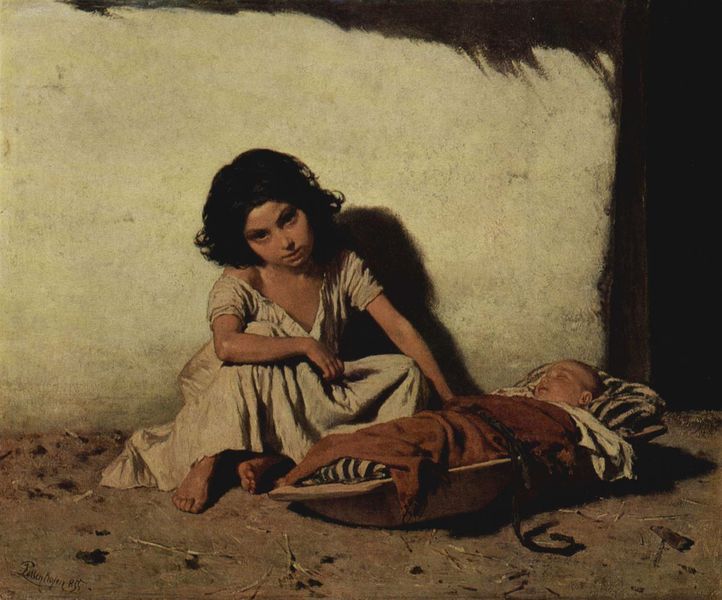
Titel: Zigeunerkinder
Künstler: August Xaver Karl von Pettenkofen
Standort: Sankt Petersburg
Institution: Eremitage
Schlagwörter: blau, dunkel, gemälde, hand, kopf, nackt, schatten, schlaf, weiß, mädchen, ocker, sand, sitzen, abend, braun, grau, haar, holz, kleid, licht, mund, nase, schwarz, stroh, tür, blick, haus, rot, beige, malerei, hemd, wand, arm, arme, augen, falten, schale, portrait, porträt, schauen, signatur, erde, halme, zweige, hütte, sonne, boden, auge, haare, realismus, schnur, sitzend, stoff, decke, kind, mutter, locken, genre, kinder, spanien, schlafen, heu, lehm, trage, trocken, mauer, baby, füsse, kissen, falte, gestreift, goya, streifen, korb, kordel, faltenwurf, junge, nachdenklich, liegend, wiss, grashalme, tor, geschwister, schwestern, knochen, barfuss, ärmlich, courbet, unterschrift, zigeuner, fuss, hauswand, seil, draußen, schlicht, brett, schwester, ölmalerei, kleidchen, kleinkind, liege, zigeunerin, braum, leid, müde, schnurr, dreck, bettler, bettlerin, armut, schtten, hüten, bruder, betteln, säugling, wiege, hungrig, kopfkissen, roma, kalk, schaukeln, strohhalm, sinti, blic, unrat, murillo, bettelkind, aufpassen, knochne, häuserwand, schlafkleid, ich sehe das bild nicht, 1700, babysitten, bäby, barillo, r55, säugliing, säubling